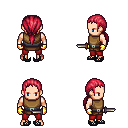
a pixel art fantasy rpg character, male body template, human, light skin, leather chest armor, red pants, ruby red ponytail hairstyle, gold gloves, ghillies, dagger, four views (front, back, left, right), 2x2 character sprite sheet, small pixel art, hard edges, no anti-aliasing